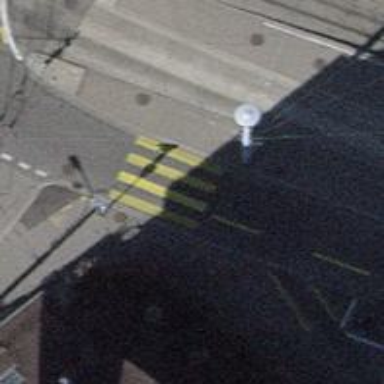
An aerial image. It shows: Kerb barrier.